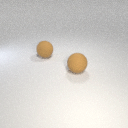
large brown rubber sphere to the left of large brown rubber sphere